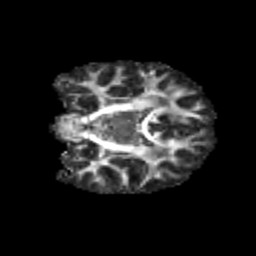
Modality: FA
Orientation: coronal
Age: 13
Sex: female
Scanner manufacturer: siemens
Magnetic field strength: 3 T
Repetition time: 3.8 s
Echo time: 0.07 s